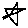
Label: star